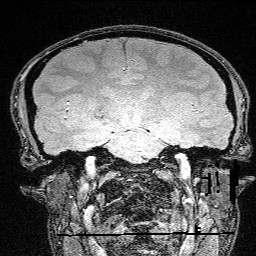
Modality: FLASH
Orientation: sagittal
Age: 25
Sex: male